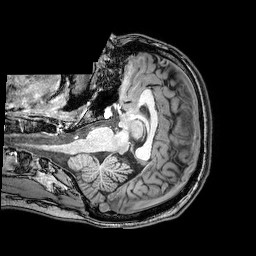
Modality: T1w
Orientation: axial
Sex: male
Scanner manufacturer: philips
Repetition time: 0.008163 s
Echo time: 0.00374 s